Interaction volume radius: 5 \u00c5
Interaction volume height: 35 \u00c5
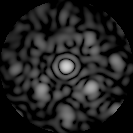
Disorder parameter: 0.499